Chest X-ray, AP view. Patient: 62 years old, sex M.
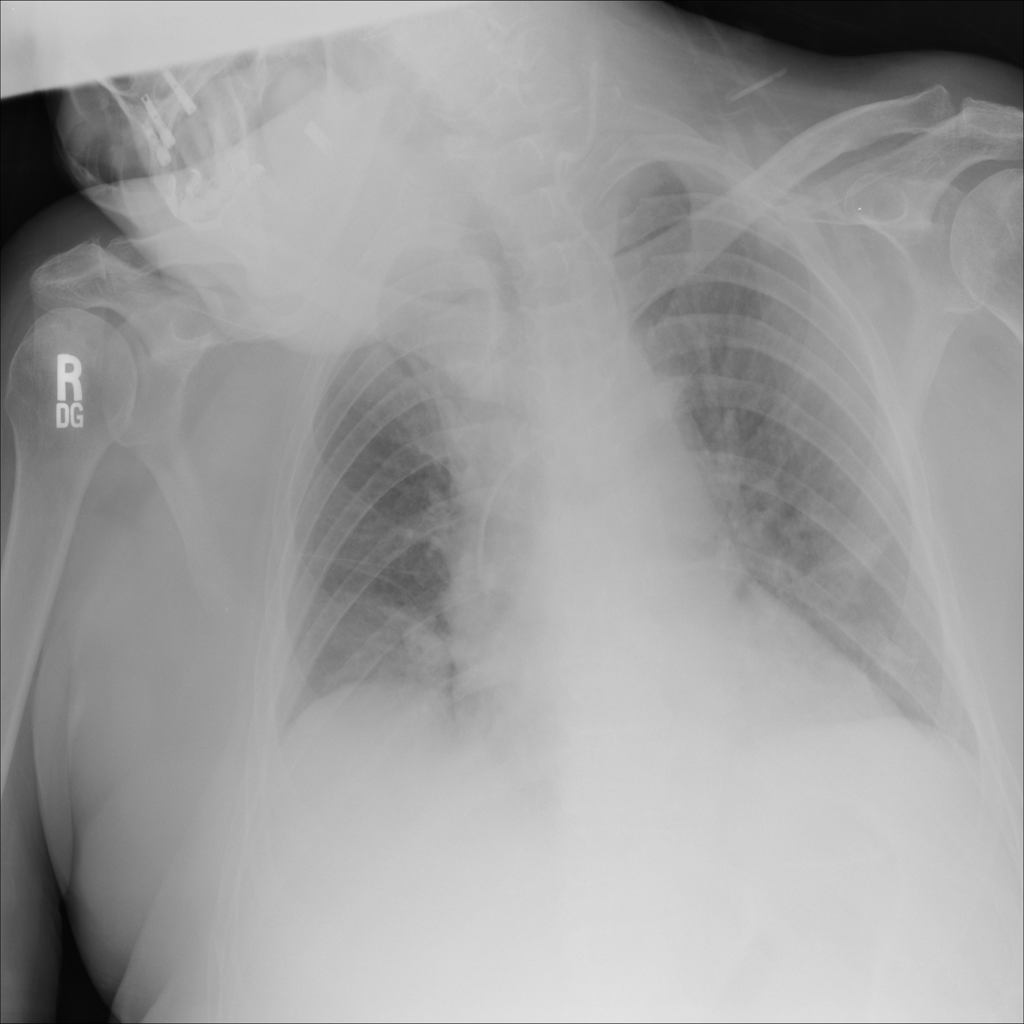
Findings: No Finding